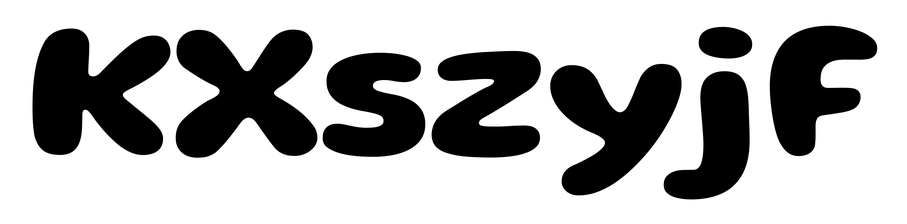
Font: Gluten_Bold